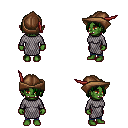
a pixel art fantasy rpg character, female body template, orc, green skin, chain mail, magenta pants, green bangs hairstyle, leather cap, four views (front, back, left, right), 2x2 character sprite sheet, small pixel art, hard edges, no anti-aliasing